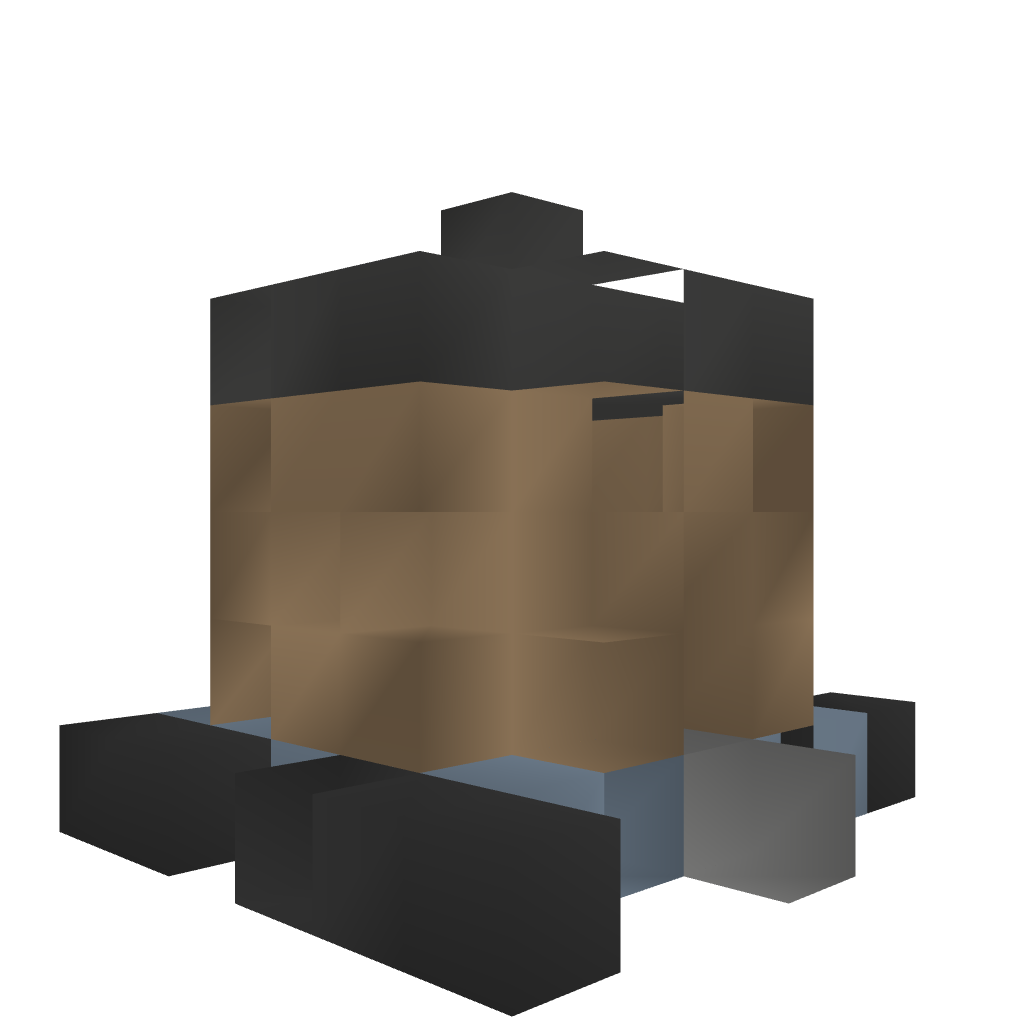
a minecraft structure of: The Dimensional Ripper